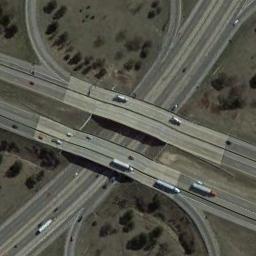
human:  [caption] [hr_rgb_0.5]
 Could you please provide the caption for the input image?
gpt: There are many cars on the overpass .

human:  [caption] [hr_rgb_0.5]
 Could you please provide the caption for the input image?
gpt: The cross-line overpass is over the road on the green space .

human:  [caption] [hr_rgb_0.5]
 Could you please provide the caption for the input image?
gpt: Here are two parallel overpasses .

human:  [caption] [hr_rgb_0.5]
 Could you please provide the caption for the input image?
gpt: The overpass is next to the bare land with some cars .

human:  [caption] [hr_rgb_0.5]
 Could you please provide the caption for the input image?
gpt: There are some bushes and meadows beside the overpass .